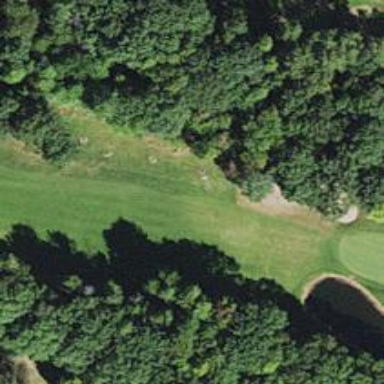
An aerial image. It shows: View of golf hole.